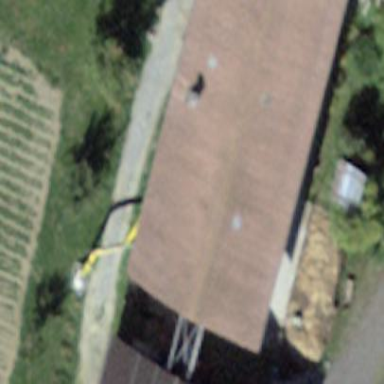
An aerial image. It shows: Barn.